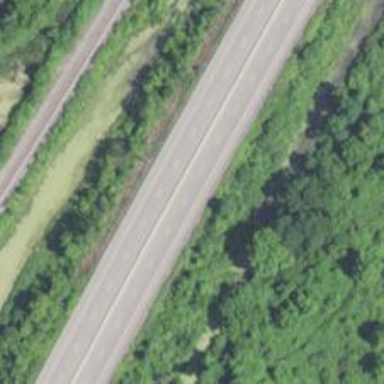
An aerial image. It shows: Motorway.